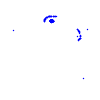
Particle: kaon